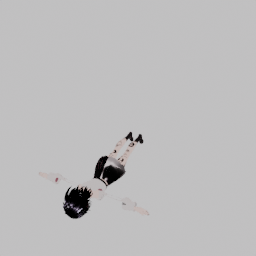
Label: people